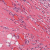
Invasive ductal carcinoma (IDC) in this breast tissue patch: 1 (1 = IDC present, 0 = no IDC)